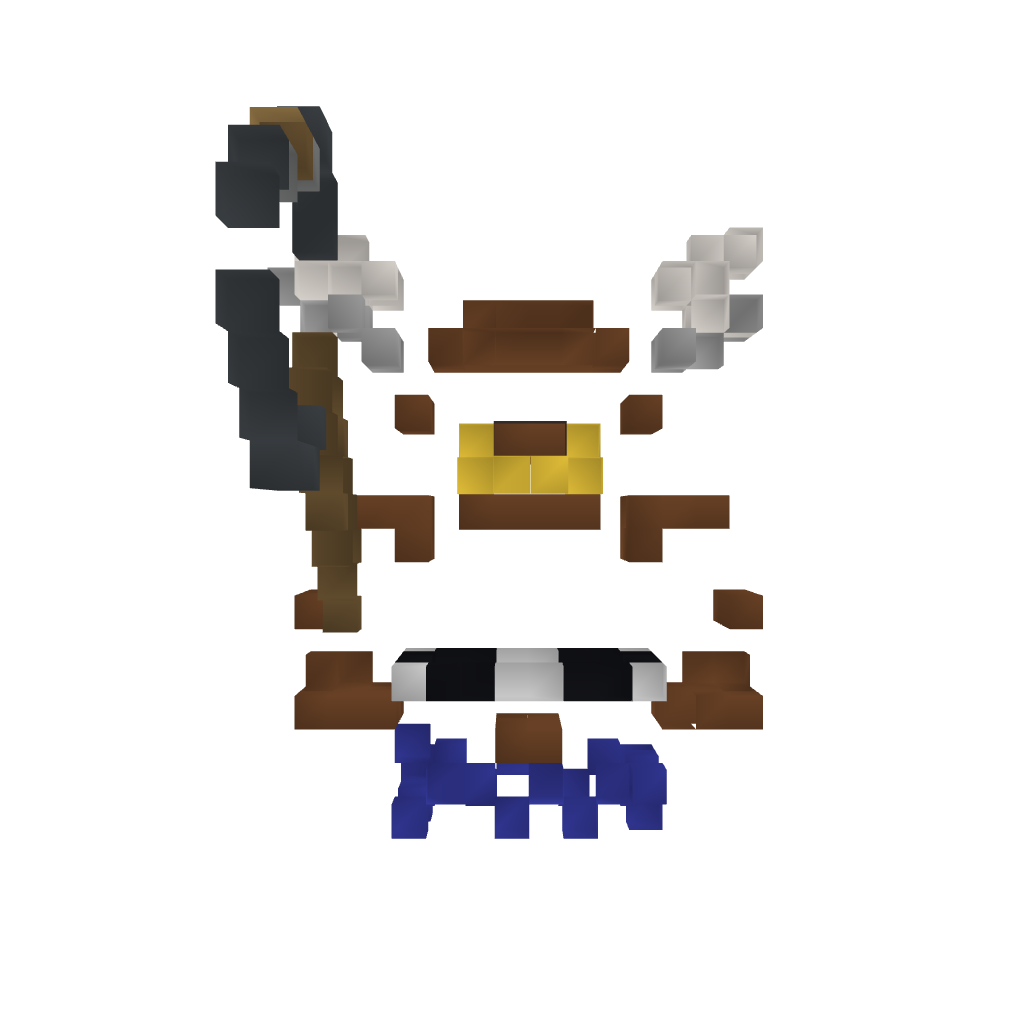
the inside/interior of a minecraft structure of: Minotaurus